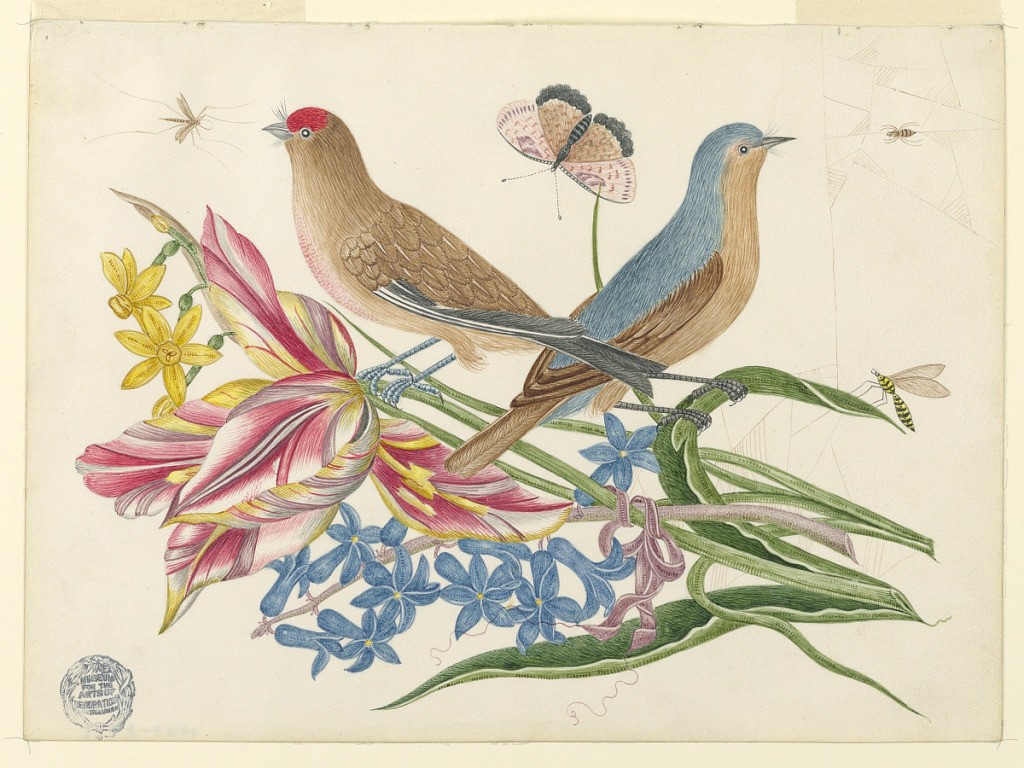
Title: Two Birds on a Branch of Tulips with Insects
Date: ca. 1800–1830
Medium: Pen and ink, graphite on wove paper
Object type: Drawing
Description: Two Birds on a Branch of Tulips with Insects